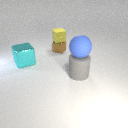
small brown metal cube to the left of large gray rubber cylinder